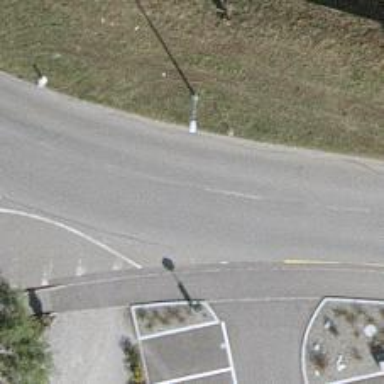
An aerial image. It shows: Tertiary road with asphalt surface.